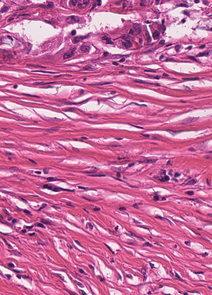
Tumor epithelial tissue: no
Tumor-associated stroma tissue: yes
Normal tissue: no